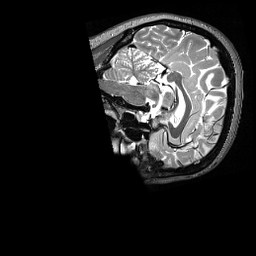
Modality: T2w
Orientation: sagittal
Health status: healthy
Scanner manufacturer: siemens
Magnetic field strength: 3 T
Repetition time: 3.2 s
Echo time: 0.565 s